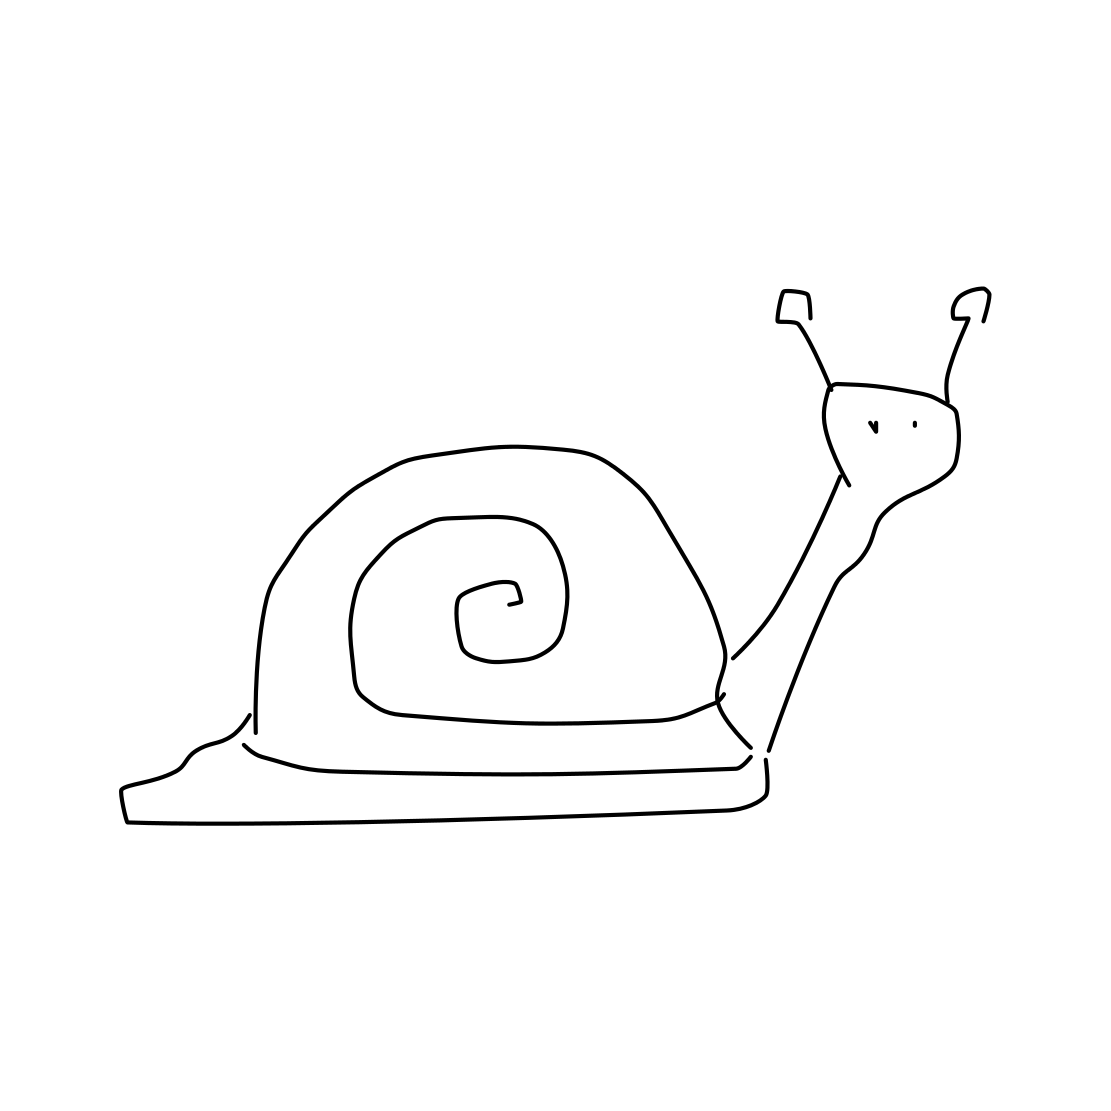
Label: snail